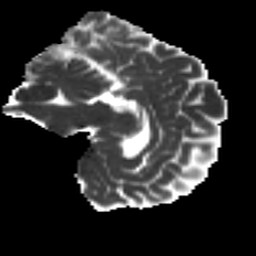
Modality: MD
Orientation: sagittal
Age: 38
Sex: female
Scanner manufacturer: ge
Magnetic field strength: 3 T
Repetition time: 7.8 s
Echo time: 0.0614 s